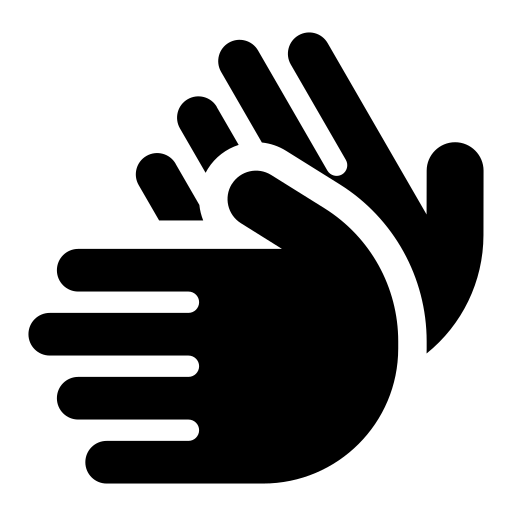
Tags: icon, FontAwesome, fa-icon, solid, hands